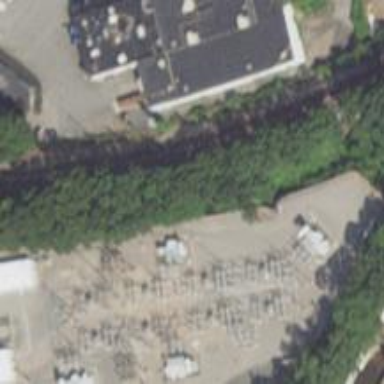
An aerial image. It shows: Light rail electrified with contact line.